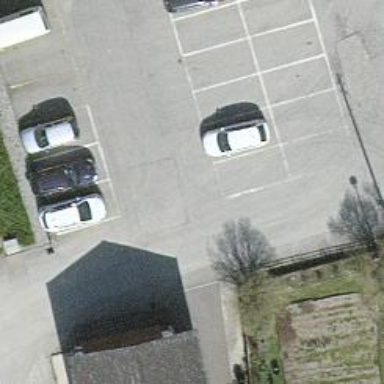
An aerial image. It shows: Parking aisle designated as service road.